Field crop: maize
Growth stage: 2
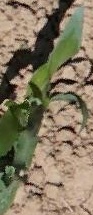
Species: maize